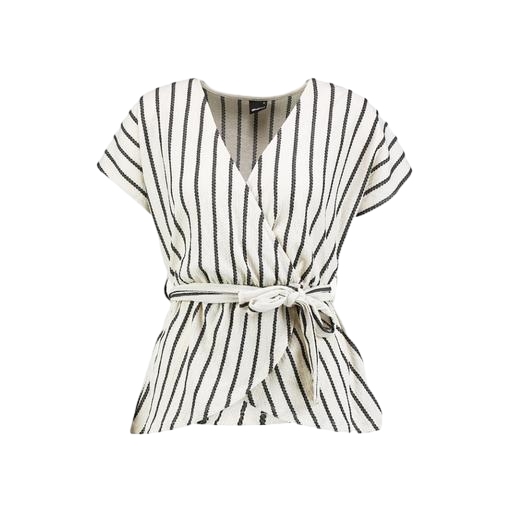
short-sleeve top only macy, white tie waist top, wrap waist shirt, white background